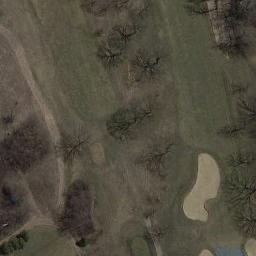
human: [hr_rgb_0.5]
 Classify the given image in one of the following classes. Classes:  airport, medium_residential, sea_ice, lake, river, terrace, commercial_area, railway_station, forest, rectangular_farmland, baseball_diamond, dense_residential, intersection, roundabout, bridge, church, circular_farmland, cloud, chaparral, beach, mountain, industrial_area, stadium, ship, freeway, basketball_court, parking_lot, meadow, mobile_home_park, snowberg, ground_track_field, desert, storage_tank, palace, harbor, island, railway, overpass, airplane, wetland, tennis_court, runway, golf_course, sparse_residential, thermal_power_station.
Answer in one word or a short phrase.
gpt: golf_course